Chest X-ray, AP view. Patient: 24 years old, sex M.
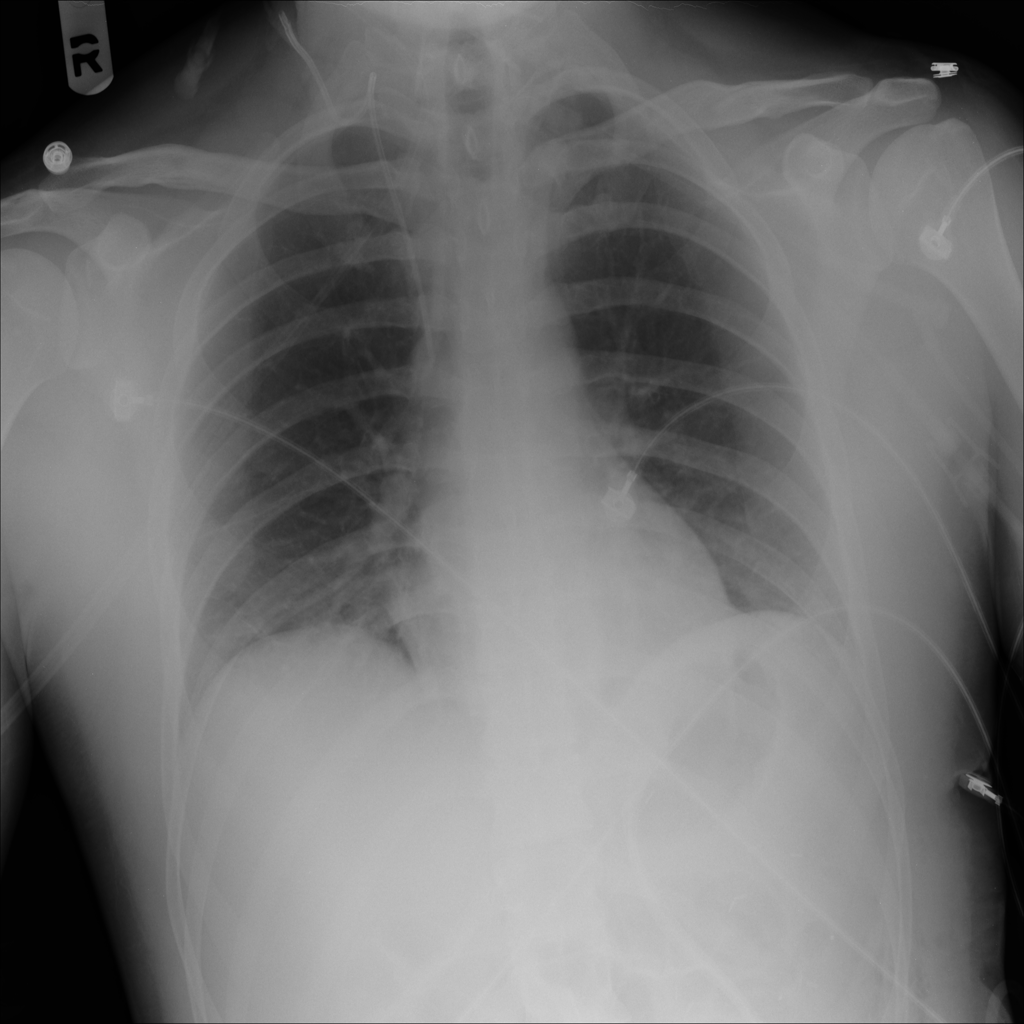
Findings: No Finding